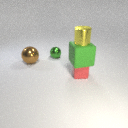
large brown metal sphere behind small red rubber cube